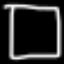
Label: square